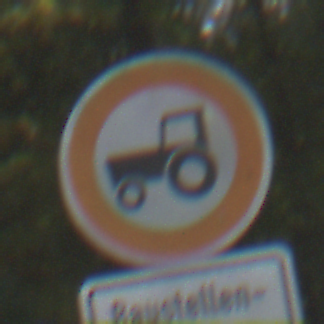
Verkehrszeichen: VerbotKraftfahrzeugeZuegeNichtSchneller25
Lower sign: SonstigeFahrzeugePersonengruppenFrei1
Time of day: MorningAfternoon
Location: Outdoor (Suburban)
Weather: Clear
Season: NotSpecified
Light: Natural